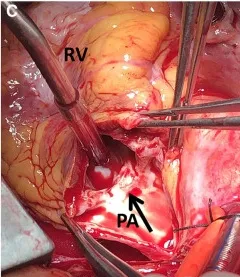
Pulmonary regurgitation with valvular contracture.
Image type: medical_photograph (other_medical_photograph)